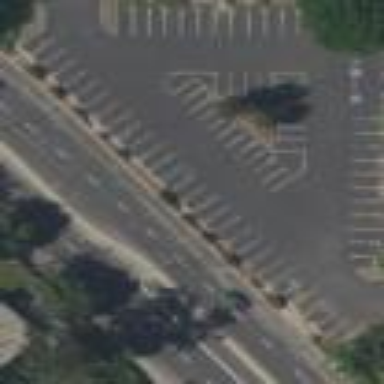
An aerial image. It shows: Parking area.